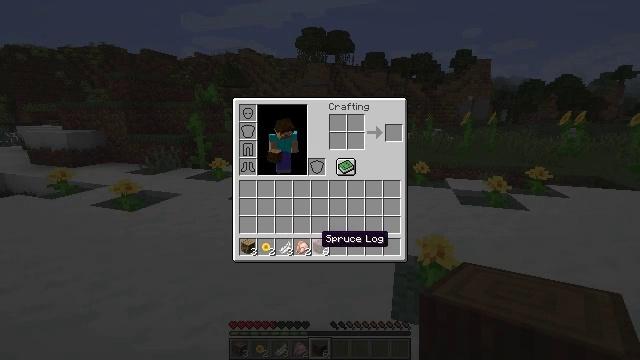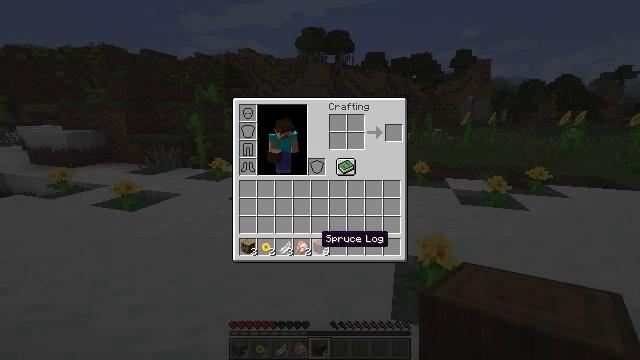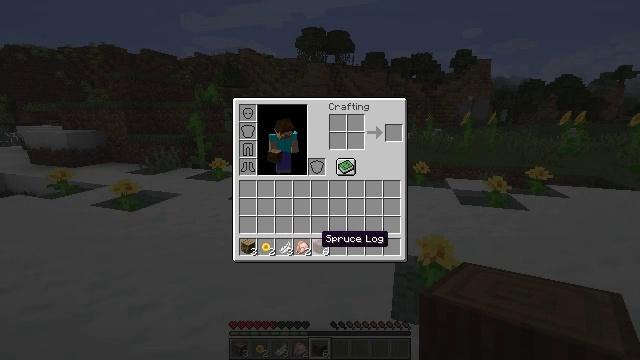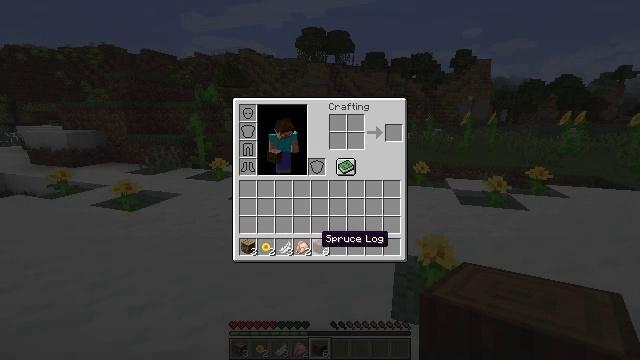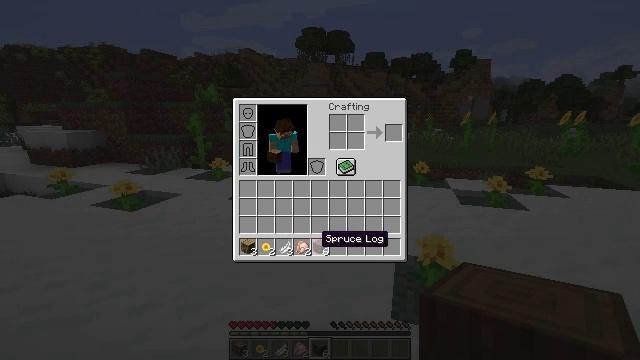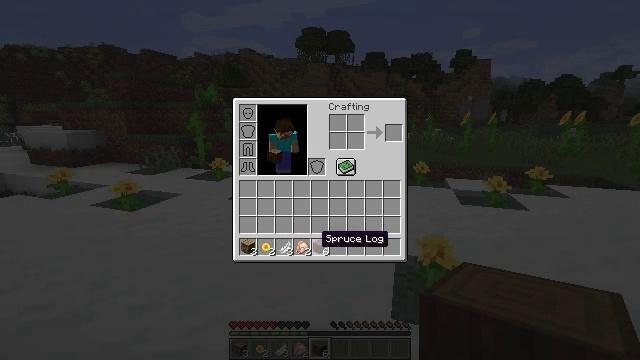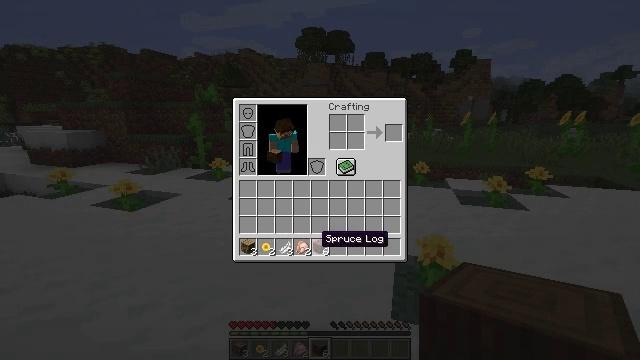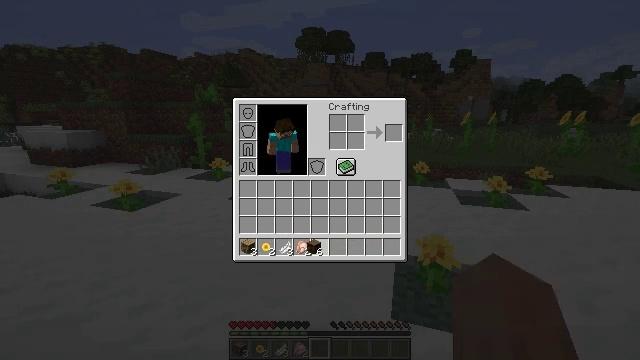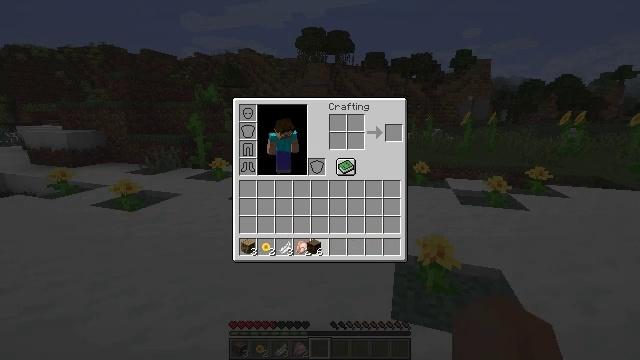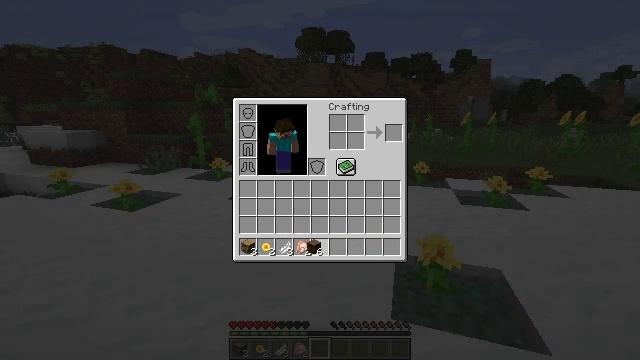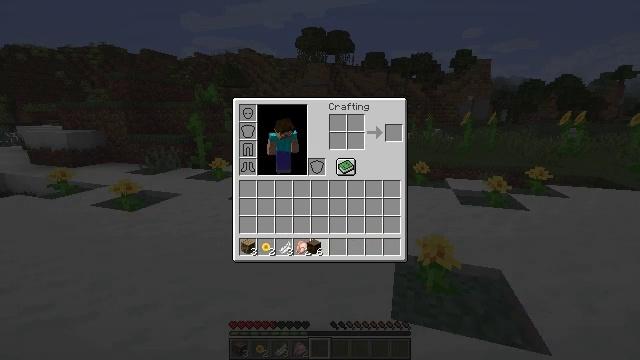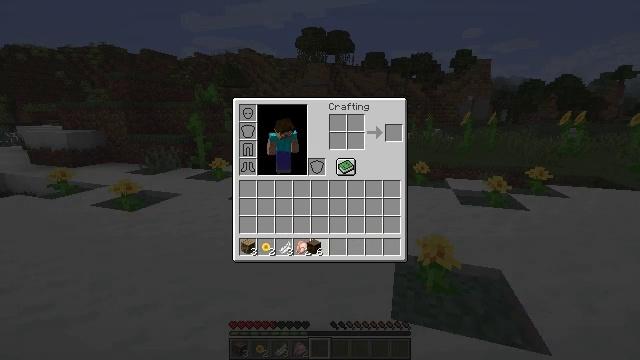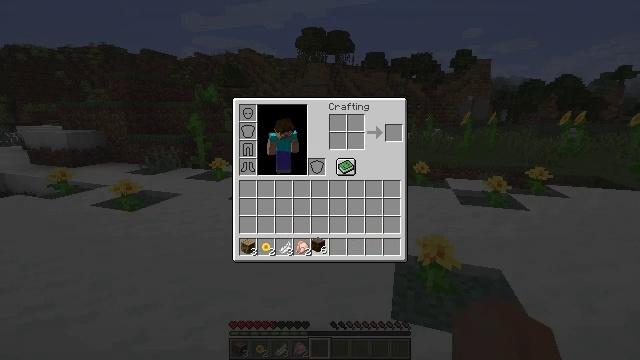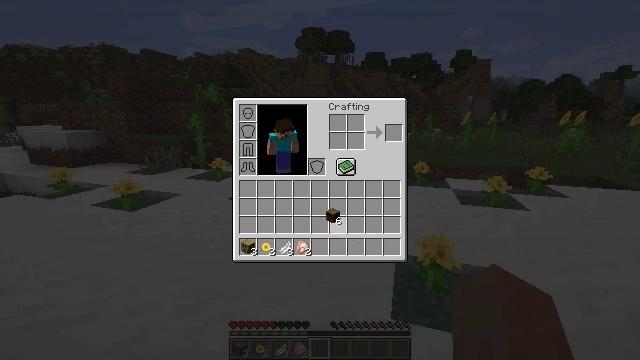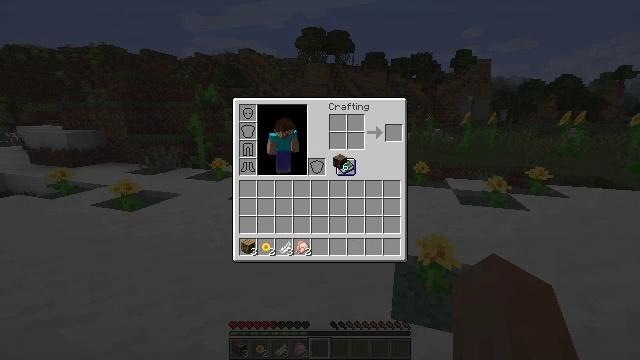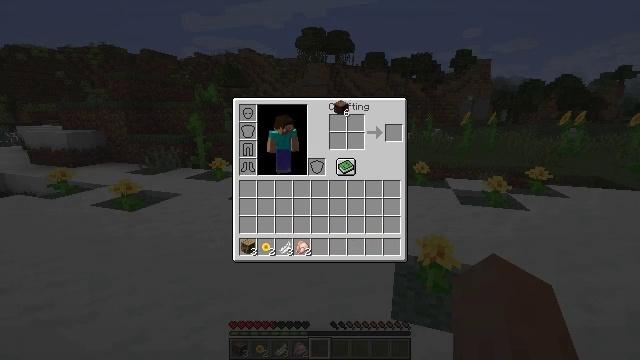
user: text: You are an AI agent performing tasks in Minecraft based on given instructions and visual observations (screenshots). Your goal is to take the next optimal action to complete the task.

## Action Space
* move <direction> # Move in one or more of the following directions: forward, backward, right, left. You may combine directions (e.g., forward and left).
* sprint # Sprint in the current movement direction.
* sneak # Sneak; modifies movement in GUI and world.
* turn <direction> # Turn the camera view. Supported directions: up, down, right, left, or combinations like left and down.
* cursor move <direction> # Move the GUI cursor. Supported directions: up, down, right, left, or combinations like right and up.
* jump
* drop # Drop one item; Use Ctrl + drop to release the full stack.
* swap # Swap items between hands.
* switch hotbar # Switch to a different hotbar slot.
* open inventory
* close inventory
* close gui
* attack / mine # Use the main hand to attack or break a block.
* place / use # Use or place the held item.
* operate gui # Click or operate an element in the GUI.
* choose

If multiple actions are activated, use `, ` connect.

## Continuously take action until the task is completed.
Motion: motion action
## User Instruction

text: Prepare to craft spruce wood.
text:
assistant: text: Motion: no_op
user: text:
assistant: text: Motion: no_op
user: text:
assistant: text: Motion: no_op
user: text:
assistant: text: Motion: no_op
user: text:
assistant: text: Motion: no_op
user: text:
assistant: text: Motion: no_op
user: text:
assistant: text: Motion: operate gui
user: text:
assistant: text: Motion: operate gui
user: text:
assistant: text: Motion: operate gui
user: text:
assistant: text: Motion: operate gui
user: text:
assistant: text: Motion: no_op
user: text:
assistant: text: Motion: no_op
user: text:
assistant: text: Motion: cursor move right and up
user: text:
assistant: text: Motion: cursor move right and up
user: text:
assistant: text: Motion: cursor move up
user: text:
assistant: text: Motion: cursor move up
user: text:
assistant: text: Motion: no_op
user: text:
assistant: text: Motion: no_op
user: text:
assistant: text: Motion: no_op
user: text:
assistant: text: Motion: no_op
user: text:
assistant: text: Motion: no_op
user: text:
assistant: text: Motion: no_op
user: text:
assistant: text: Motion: no_op
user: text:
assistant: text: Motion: no_op
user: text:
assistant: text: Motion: no_op
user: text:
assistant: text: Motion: no_op
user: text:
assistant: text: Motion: no_op
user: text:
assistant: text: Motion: cursor move down
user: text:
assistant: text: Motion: no_op
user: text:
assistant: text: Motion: no_op